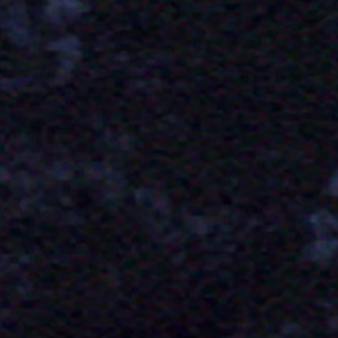
Label: other